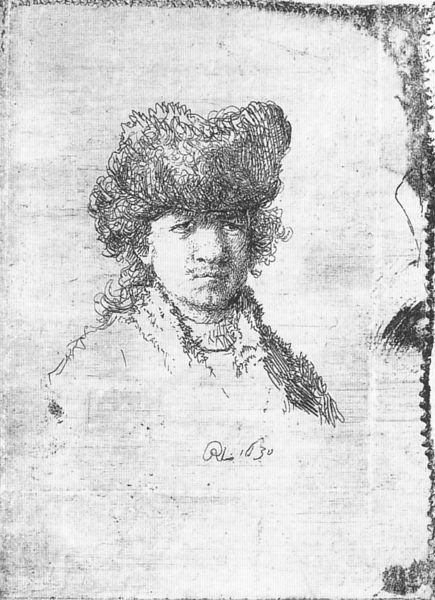
Titel: Selbstbildnis mit Pelzmütze und hellem Mantel
Künstler: Harmensz van Rijn Rembrandt
Institution: Amsterdam, Rijksprentenkabinett
Schlagwörter: mann, radierung, russe